Question: I'm trying to track a laser dot using OpenCV on an Android device. I want to use this laserdot to draw on a canvas which is placed upon my cameraview.
I've converted my camerapreview to HSV color space and used threshold filtering(only on H and V channels) to seperate my laserdot. This works fairly robust.
'''
public Mat onCameraFrame(CvCameraViewFrame cvf) {
// Grab the video frame
cvf.rgba().copyTo(originalFrame);
cvf.rgba().copyTo(frame);
// Convert it to HSV
Imgproc.cvtColor(frame, frame, Imgproc.COLOR_RGB2HSV);
// Split the frame into individual components (separate images for H, S,
// and V)
mChannels.clear();
Core.split(frame, mChannels); // Split channels: 0-H, 1-S, 2-V
frameH = mChannels.get(0);
// frameS = mChannels.get(1);
frameV = mChannels.get(2);
// Apply a threshold to each component
Imgproc.threshold(frameH, frameH, 155, 160, Imgproc.THRESH_BINARY);
// Imgproc.threshold(frameS, frameS, 0, 100, Imgproc.THRESH_BINARY);
Imgproc.threshold(frameV, frameV, 250, 256, Imgproc.THRESH_BINARY);
// Perform an AND operation
Core.bitwise_and(frameH, frameV, frame);
// Display the result.
frameH.release();
// frameS.release();
frameV.release();
frame.release();
return originalFrame;
}
'''
Now I'm trying to get coordinates of the center of my laserdot. I tried using the findContours function on my frame but this results in multiple dots.
I hope someone could point me in the right direction providing some tips for filters to use next.
Below is a screenshot showing a processed frame.

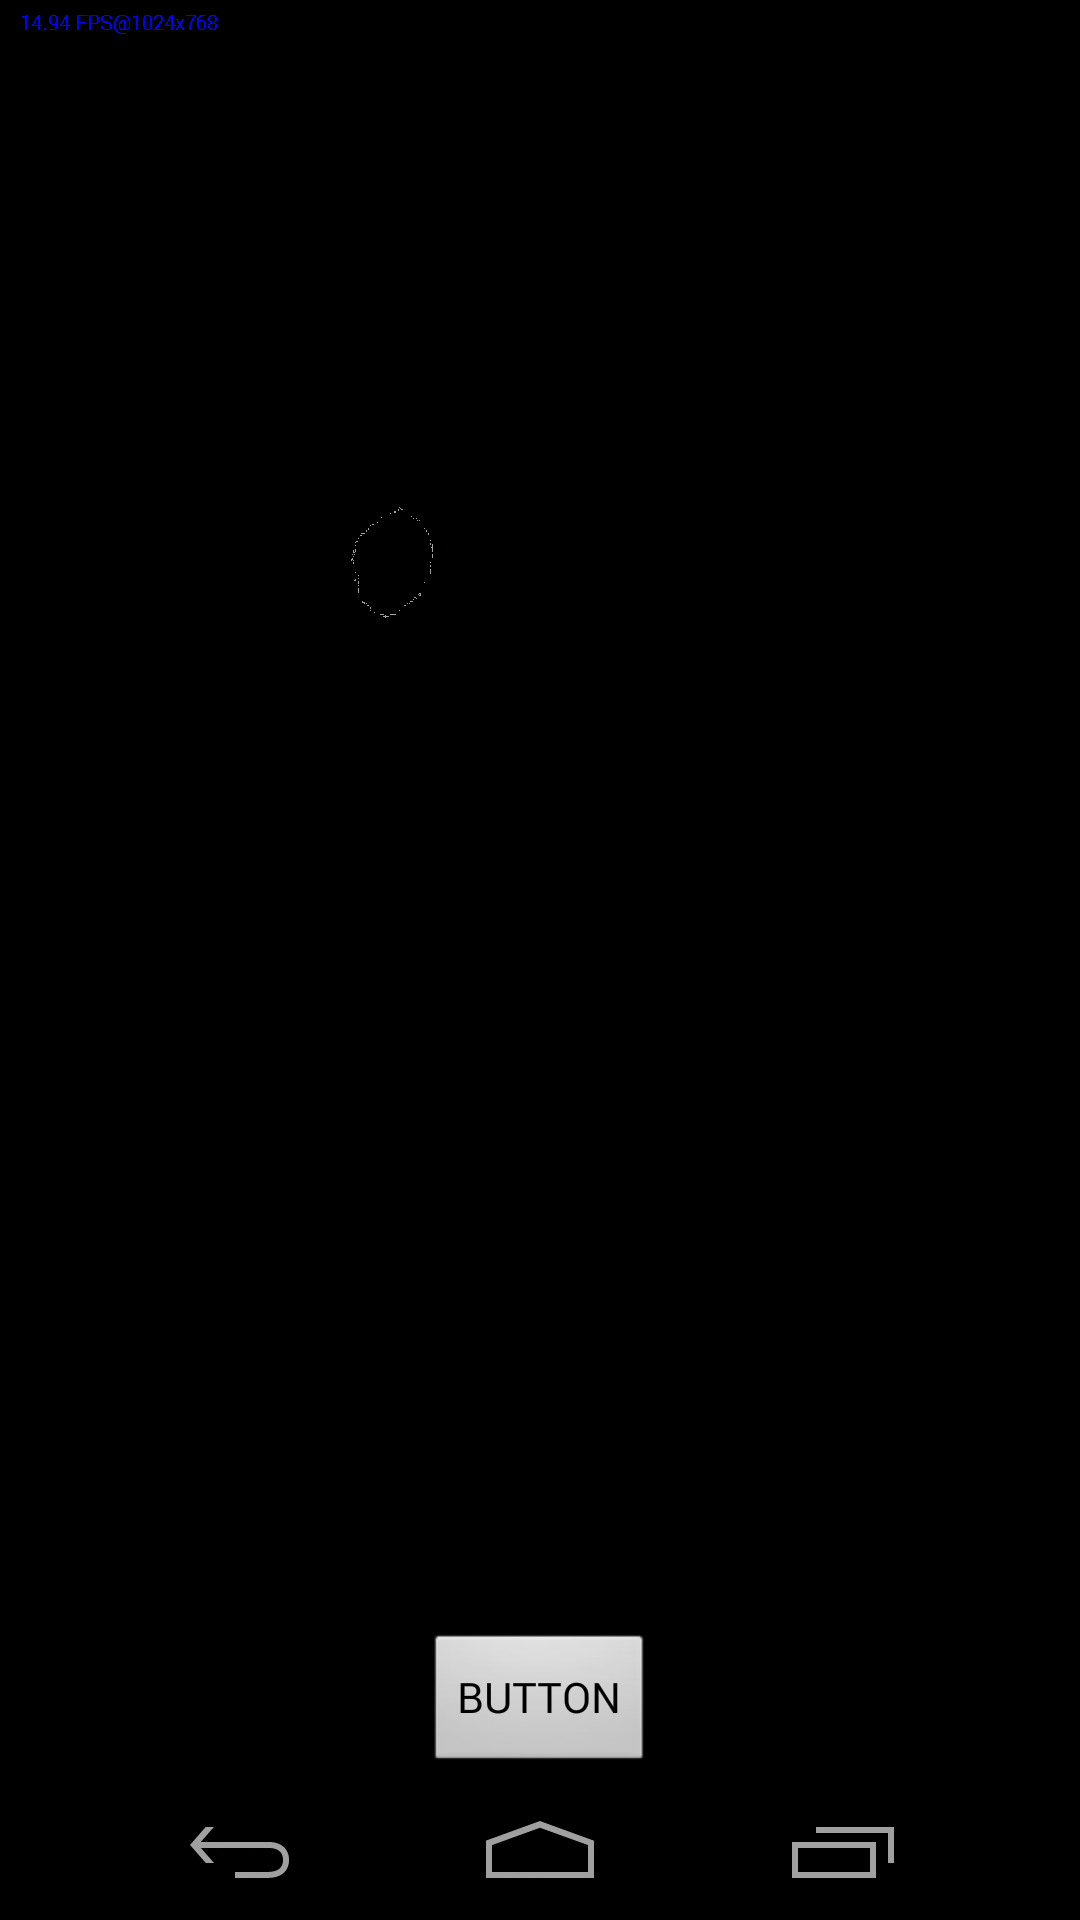
Answer: Finally went with the bounding box technique mentioned by karlphilip above.